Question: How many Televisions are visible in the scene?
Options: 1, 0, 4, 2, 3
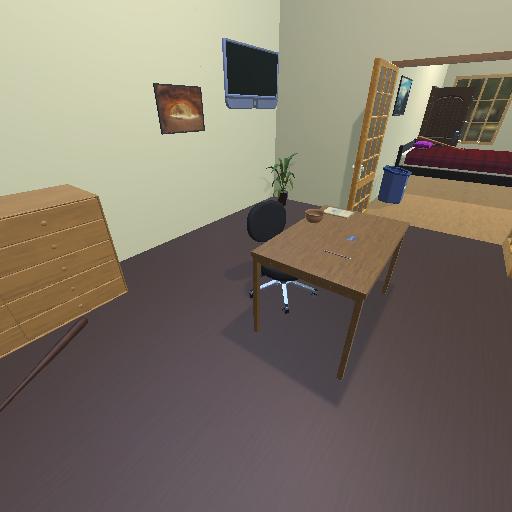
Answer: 1